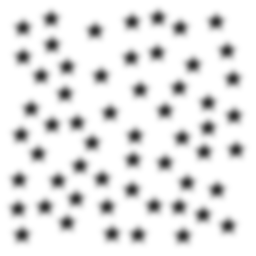
Squares: 0
Triangles: 0
Stars: 57
Total shapes: 57